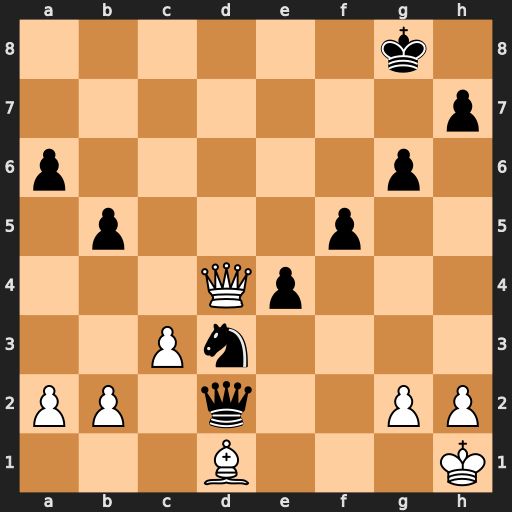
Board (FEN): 6k1/7p/p5p1/1p3p2/3Qp3/2Pn4/PP1q2PP/3B3K
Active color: w
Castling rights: -
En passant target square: -
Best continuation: Bb3+ Kf8 Qf6+ Ke8 Bf7+ Kd7 Be6+ Kc7 Qe7+